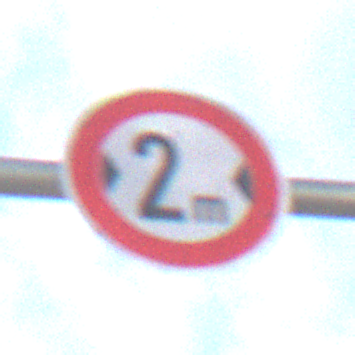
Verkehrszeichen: TatsaechlicheBreite2
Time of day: SunriseSunset
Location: Outdoor (Nature)
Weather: PartlyCloudy
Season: NotSpecified
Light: Natural